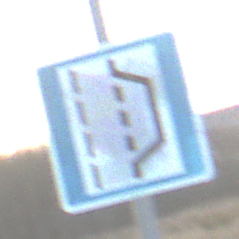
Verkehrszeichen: NothalteUndPannenbucht
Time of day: SunriseSunset
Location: Outdoor (Nature)
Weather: Clear
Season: Winter
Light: Natural